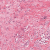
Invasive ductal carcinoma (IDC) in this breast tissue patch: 1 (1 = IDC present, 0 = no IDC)